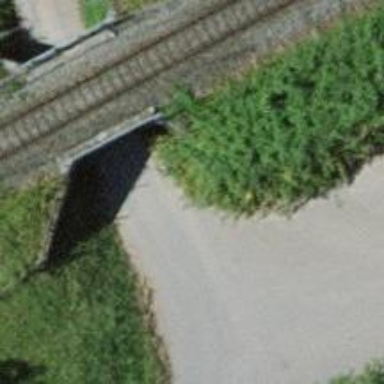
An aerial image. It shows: Paved unclassified road passing through tunnel.